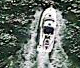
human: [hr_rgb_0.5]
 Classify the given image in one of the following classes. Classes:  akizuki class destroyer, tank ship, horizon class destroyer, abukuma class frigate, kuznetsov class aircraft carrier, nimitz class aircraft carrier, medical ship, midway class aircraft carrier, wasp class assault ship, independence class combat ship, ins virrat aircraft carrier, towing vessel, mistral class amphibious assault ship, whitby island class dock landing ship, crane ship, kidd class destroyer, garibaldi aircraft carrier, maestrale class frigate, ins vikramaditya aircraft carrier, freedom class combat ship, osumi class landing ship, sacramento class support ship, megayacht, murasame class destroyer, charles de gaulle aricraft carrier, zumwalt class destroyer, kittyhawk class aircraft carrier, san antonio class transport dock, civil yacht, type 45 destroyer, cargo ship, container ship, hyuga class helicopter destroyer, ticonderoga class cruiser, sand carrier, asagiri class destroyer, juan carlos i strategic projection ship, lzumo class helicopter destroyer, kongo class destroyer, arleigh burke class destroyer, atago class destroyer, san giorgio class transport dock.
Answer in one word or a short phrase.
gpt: Civil yacht